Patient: sex F, age 65
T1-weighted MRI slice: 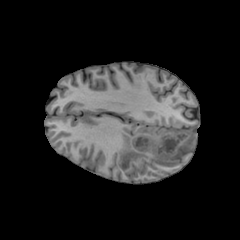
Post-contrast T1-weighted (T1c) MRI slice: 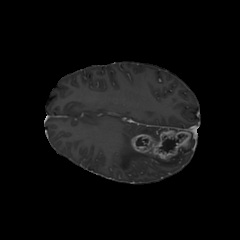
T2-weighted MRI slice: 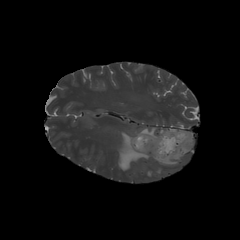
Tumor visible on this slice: yes
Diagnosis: Glioblastoma, IDH-wildtype
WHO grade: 4